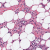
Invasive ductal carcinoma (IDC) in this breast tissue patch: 1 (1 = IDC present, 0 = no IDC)